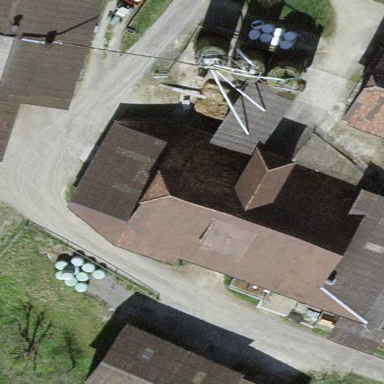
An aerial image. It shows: Farm building.